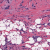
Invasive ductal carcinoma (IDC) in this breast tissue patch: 1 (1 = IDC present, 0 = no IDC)